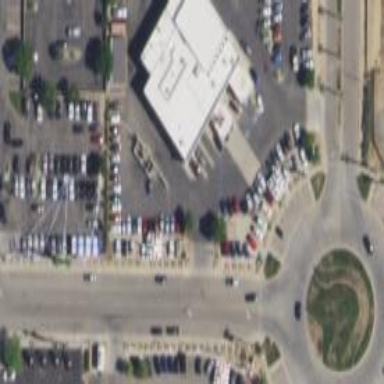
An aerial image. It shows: Commercial building with car shop.